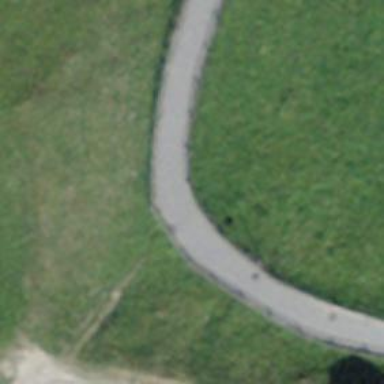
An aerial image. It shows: Pedestrian road.